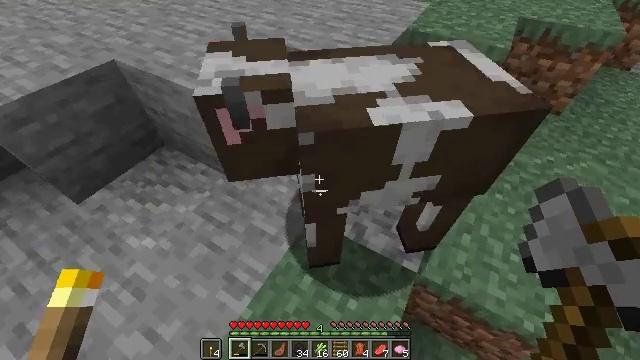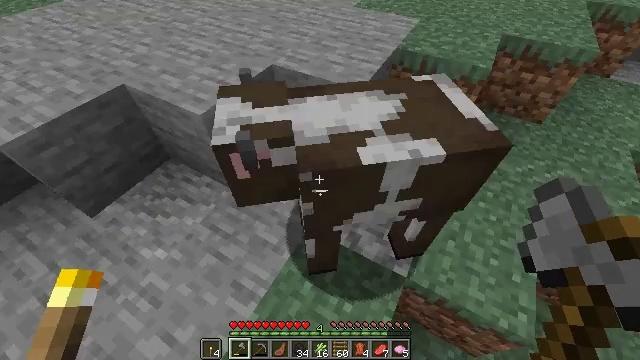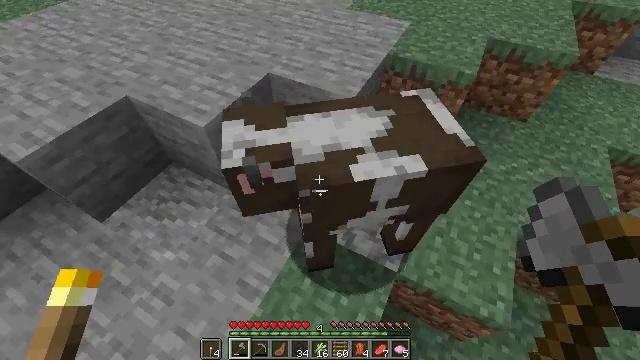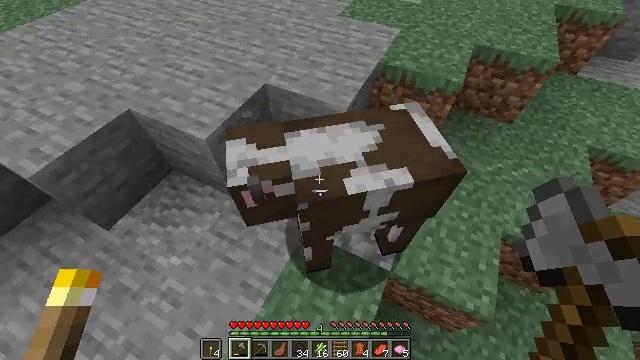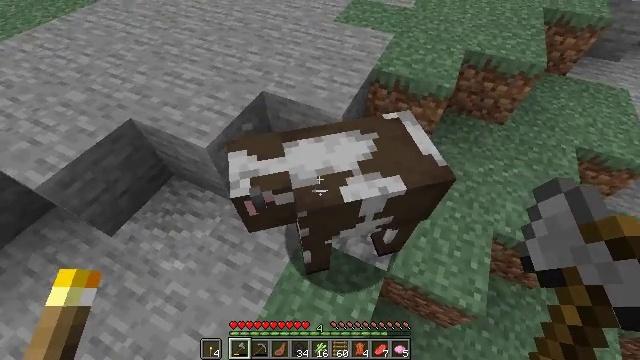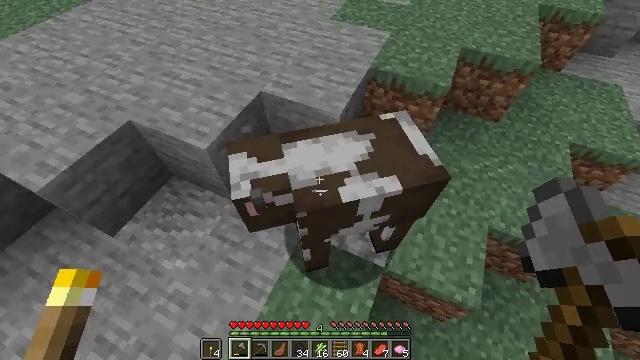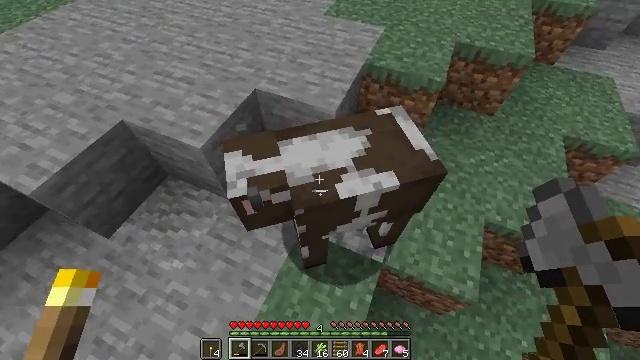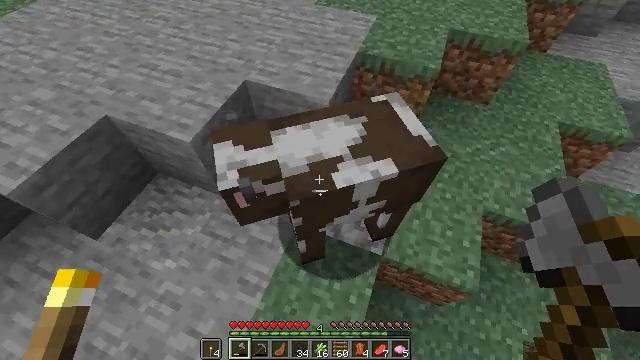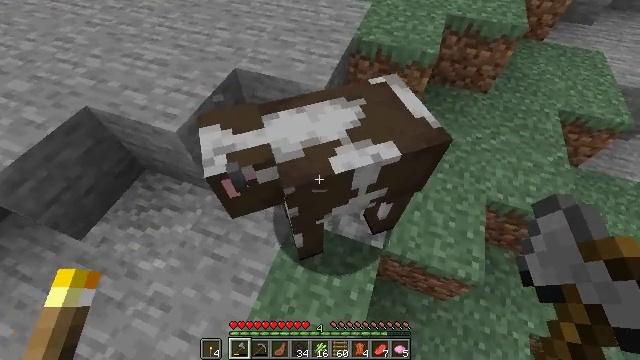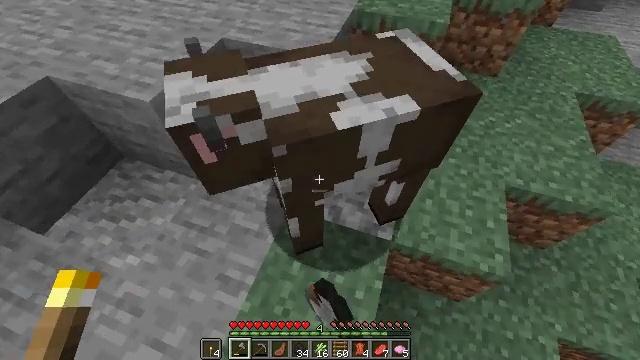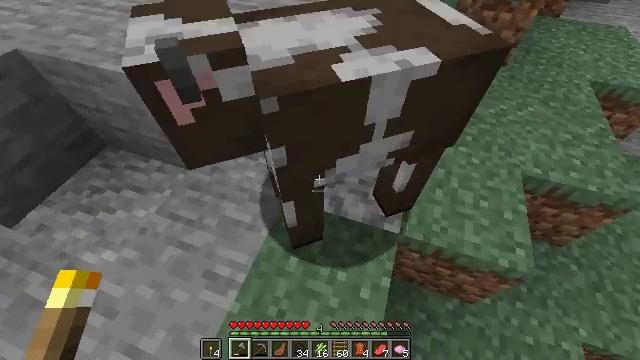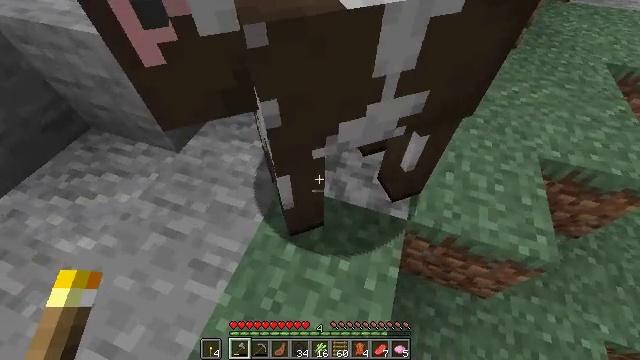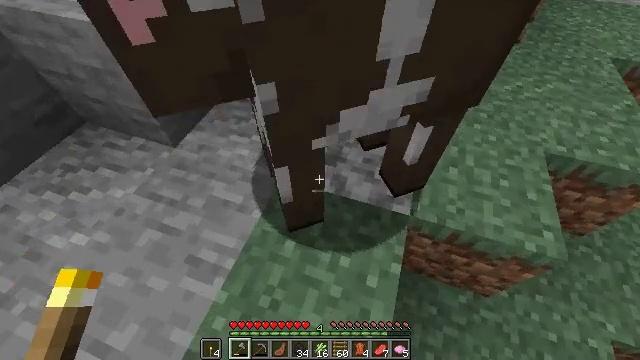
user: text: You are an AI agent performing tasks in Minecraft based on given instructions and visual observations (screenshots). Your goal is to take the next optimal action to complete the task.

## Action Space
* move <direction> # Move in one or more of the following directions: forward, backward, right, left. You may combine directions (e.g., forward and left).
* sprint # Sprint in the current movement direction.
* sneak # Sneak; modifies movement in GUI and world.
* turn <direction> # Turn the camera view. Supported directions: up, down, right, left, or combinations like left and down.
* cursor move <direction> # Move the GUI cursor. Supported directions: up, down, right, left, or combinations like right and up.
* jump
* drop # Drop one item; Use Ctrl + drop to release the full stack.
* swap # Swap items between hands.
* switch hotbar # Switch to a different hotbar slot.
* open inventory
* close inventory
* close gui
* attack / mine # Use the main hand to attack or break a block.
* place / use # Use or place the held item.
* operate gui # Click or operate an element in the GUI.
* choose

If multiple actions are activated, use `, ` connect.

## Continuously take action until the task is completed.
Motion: motion action
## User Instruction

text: Hunt a cow.
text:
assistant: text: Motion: turn right and down, jump
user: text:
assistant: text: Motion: turn right and down, jump
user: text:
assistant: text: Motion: turn right and down, jump
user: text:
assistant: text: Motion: turn right
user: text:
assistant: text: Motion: no_op
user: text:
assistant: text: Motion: turn right
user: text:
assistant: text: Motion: turn right
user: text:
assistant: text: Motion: turn right, attack / mine
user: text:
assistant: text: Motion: turn up, attack / mine
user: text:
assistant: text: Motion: turn up, attack / mine
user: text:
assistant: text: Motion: no_op
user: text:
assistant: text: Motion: no_op
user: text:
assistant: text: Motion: no_op